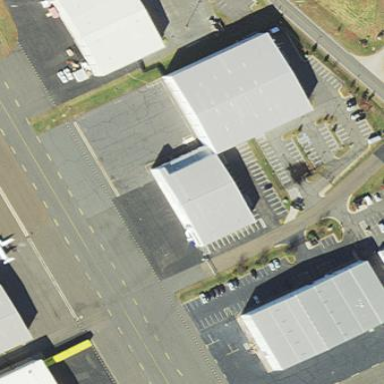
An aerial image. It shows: Hangar building.